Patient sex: M
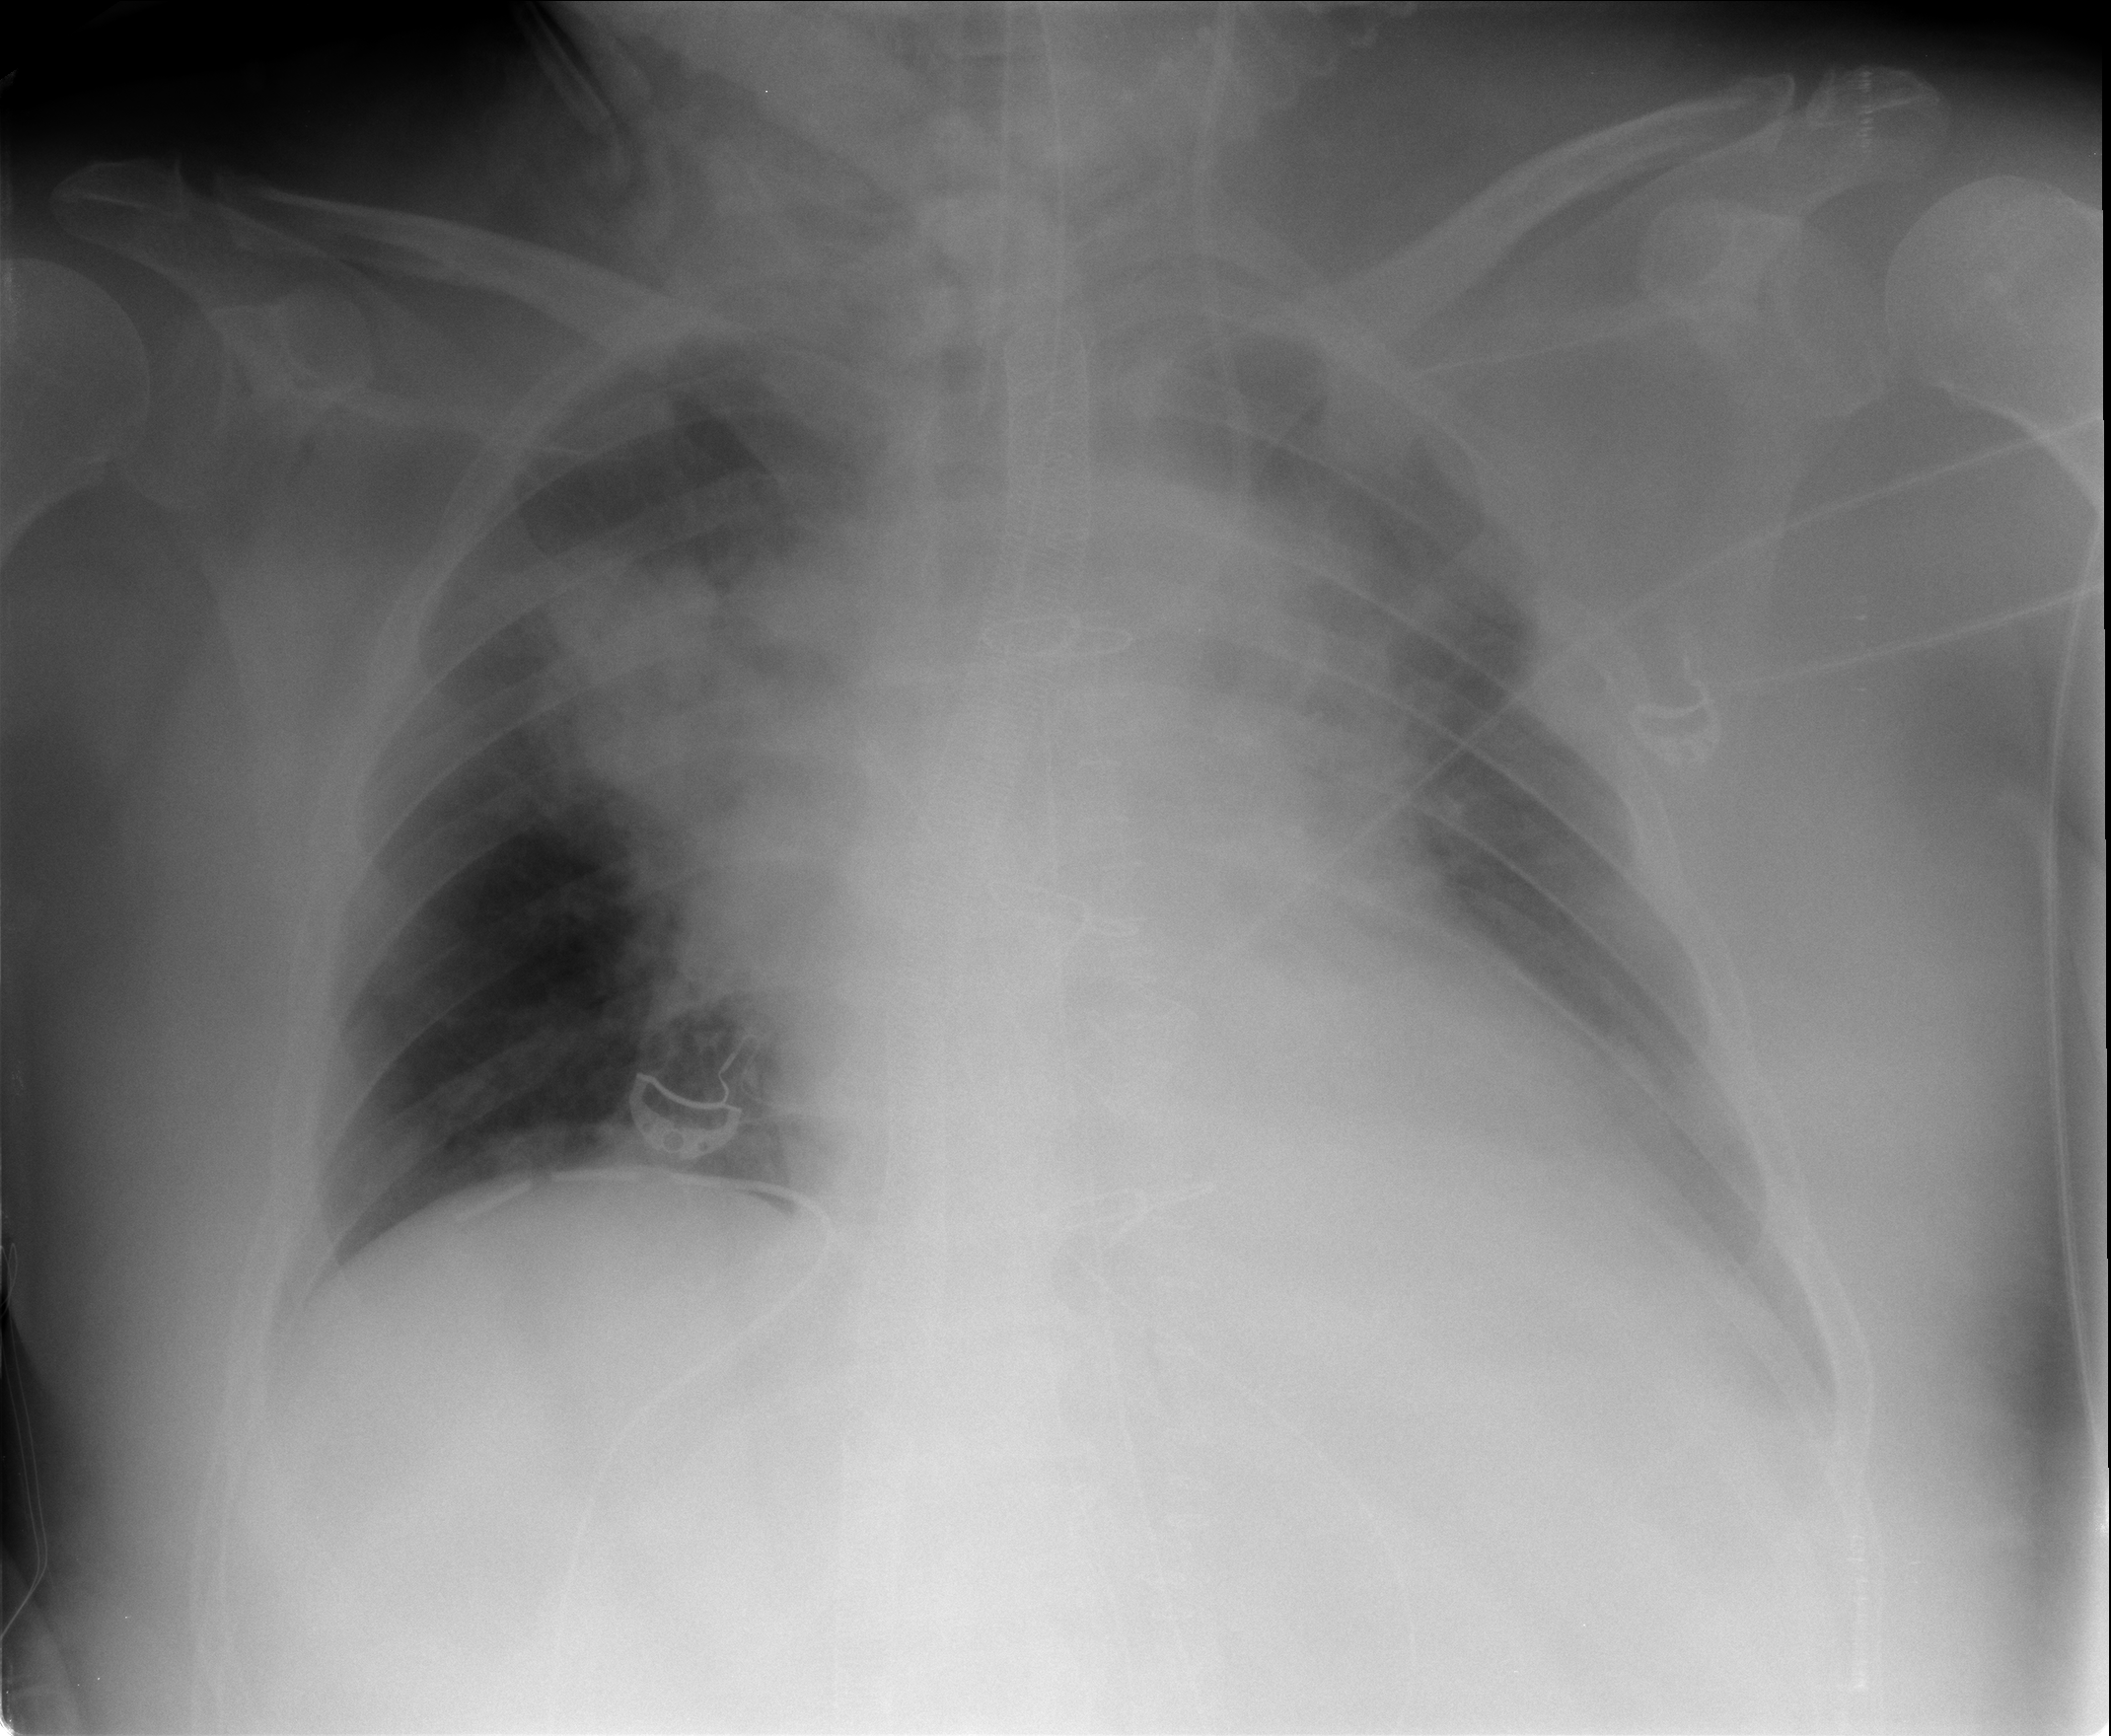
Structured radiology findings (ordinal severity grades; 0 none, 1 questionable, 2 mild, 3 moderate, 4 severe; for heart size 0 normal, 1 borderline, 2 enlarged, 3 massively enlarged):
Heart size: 2
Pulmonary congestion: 2
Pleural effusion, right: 0
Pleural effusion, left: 2
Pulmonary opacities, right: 3
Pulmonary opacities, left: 1
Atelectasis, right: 2
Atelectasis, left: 2